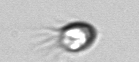
Label: Balanion